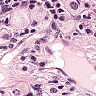
Metastatic tissue present: yes